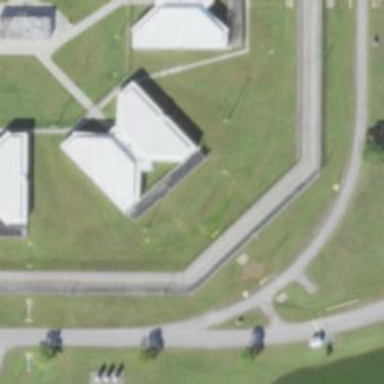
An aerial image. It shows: Prison building.